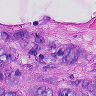
Metastatic tissue present: yes